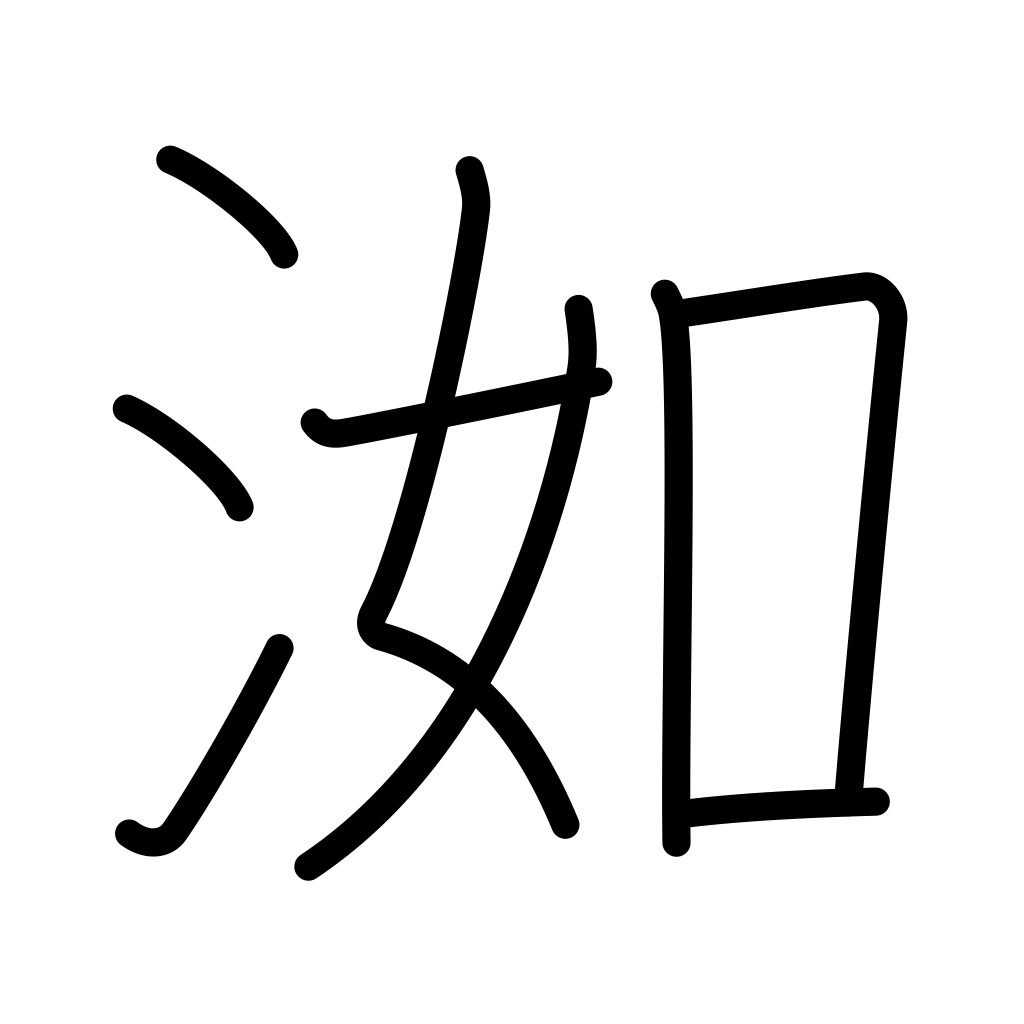
Meaning: wet